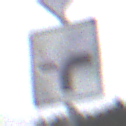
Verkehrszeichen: VerlaufVorfahrtsstrasse9
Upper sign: Vorfahrtsstrasse
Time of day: Midday
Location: Outdoor (Nature)
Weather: Overcast
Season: NotSpecified
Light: Natural